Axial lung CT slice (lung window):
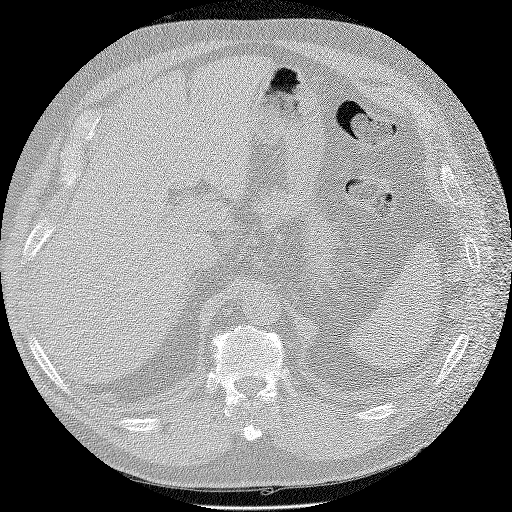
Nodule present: no